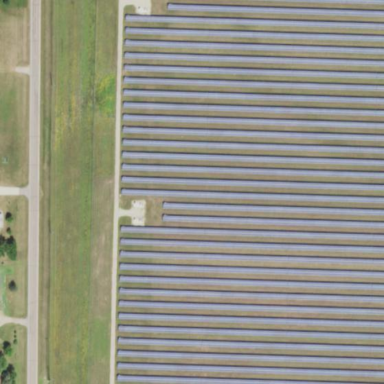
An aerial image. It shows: Solar power plant using photovoltaic technology.